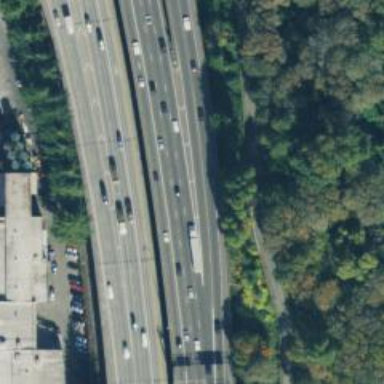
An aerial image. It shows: View of motorway.